Question: I wanted to understand how regression works by implementing it in octave. To check if my function is correct I compare its result with builtin function 'polyfit'. Here is my code:
'''
p = [0, 1.5 * pi];
function y = f(x)
y = (exp(-4 * sin(4*x)));
end
function c = regress1(x, y, degree)
L = @(j)(arrayfun( @(k)(j^k), (0:degree)));
x_data = [];
for i = x
x_data = [x_data; L(i)];
end
mx = x_data;
my = y';
c = fliplr((pinv(mx' * mx) * mx' * my)');
end
% number of known points
N = 50;
% polynomial degree
D = 20;
% known points
X = linspace(p(1), p(2), N);
Y = arrayfun(@f, X);
% my function
R = regress1(X, Y, D);
% reference function
C = polyfit(X, Y, D);
% test points
W = linspace(p(1), p(2), 1000);
V1 = arrayfun(@(x)(polyval(R,x)), W);
Z = arrayfun(@(x)(polyval(C,x)), W);
clf;
hold on;
fplot(@f, p);
plot(X, Y, '*');
plot(W, V1, '1-');
plot(W, Z, '2-');
hold off;
'''
The problem is that it works for small degree (variable 'D' in my program) but for bigger degrees it producecs far too small coefficients. Plot of orginal function and two approximations:

orginal - blue, my - red, polyfit - green
I suspect that something in this part '(pinv(mx' * mx) * mx' * my)'' may be wrong. Also, if i change from 'pinv' to 'inv' I get different result, but even worse.
I did some research, found some other solutions e.g <URL>, but even though those programs are similar, I can't find bugs in mine.
Could someone explain me what is wrong, please?
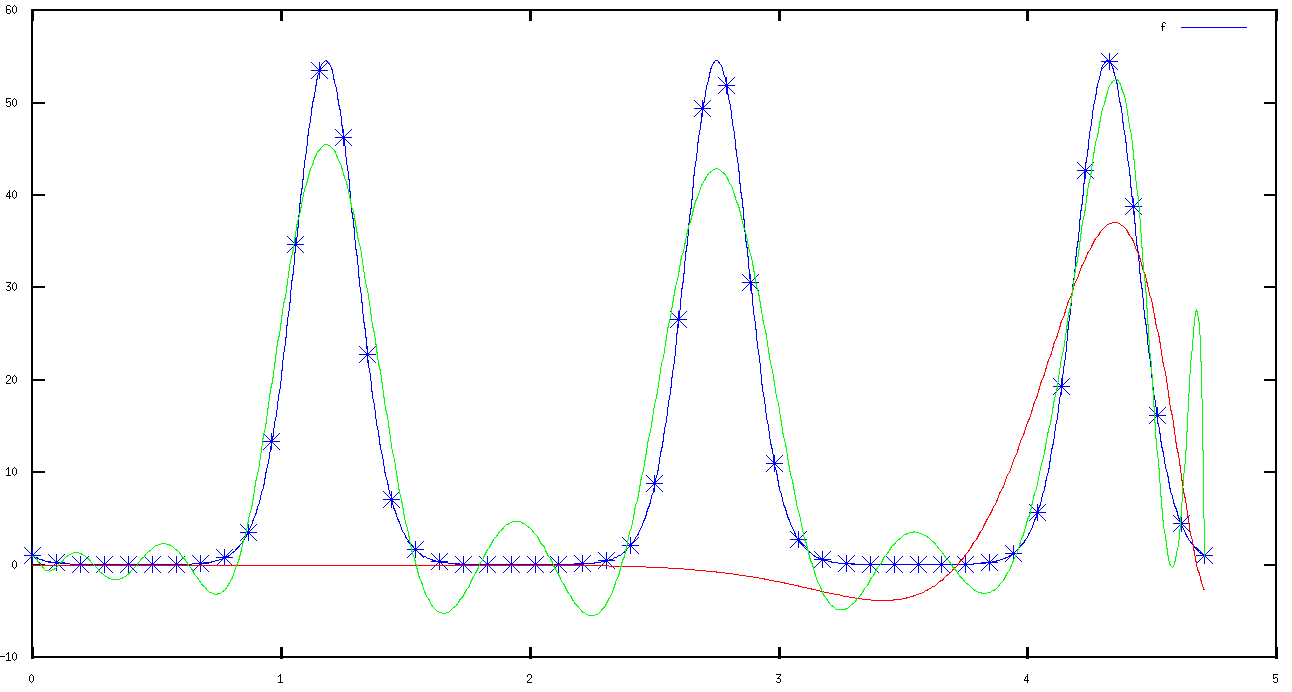
Answer: Your matrix becomes ill-conditioned for large D (degree of the approximation polynomial). You can try to use different kind of polynomial base to do the regression. For e.g. used Chebyshev polynomials instead of x, x^2, x^3, ... , x^D.
You can obtain a slightly better result if you center and scale your data. Basically if you try to fit a function to a set (x, y), you can redefine the problem using:
xn = (x - mean(x))/std(x)
after that fit the set on (xn, y).